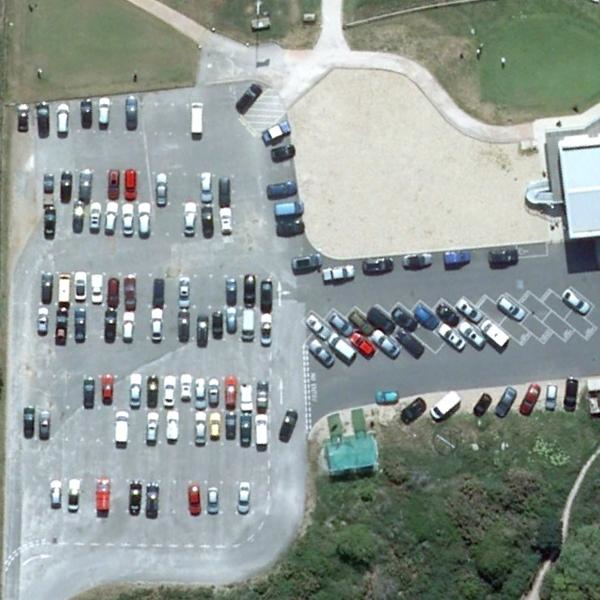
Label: Parking